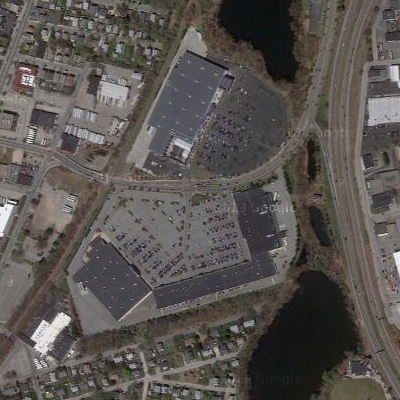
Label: Parking